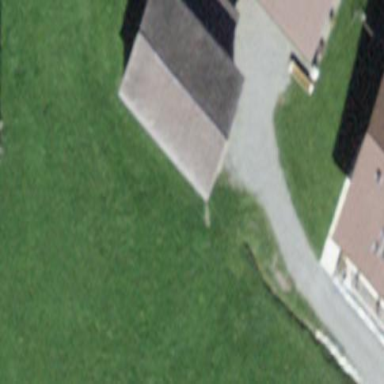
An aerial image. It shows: Barn.